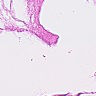
Metastatic tissue present: no